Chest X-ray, PA view. Patient: 53 years old, sex F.
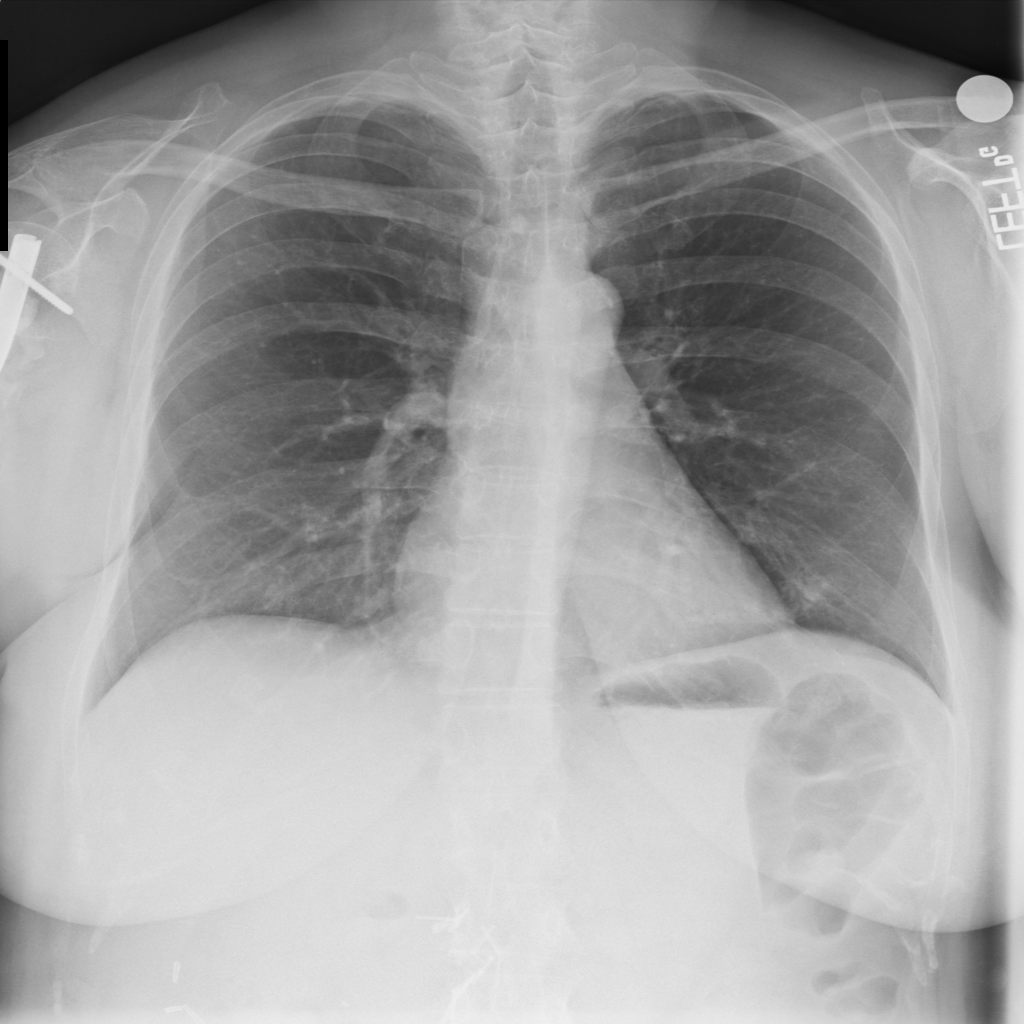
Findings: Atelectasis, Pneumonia